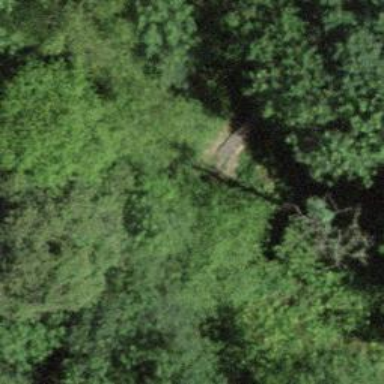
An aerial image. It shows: Path crossing bridge with excellent trail visibility.